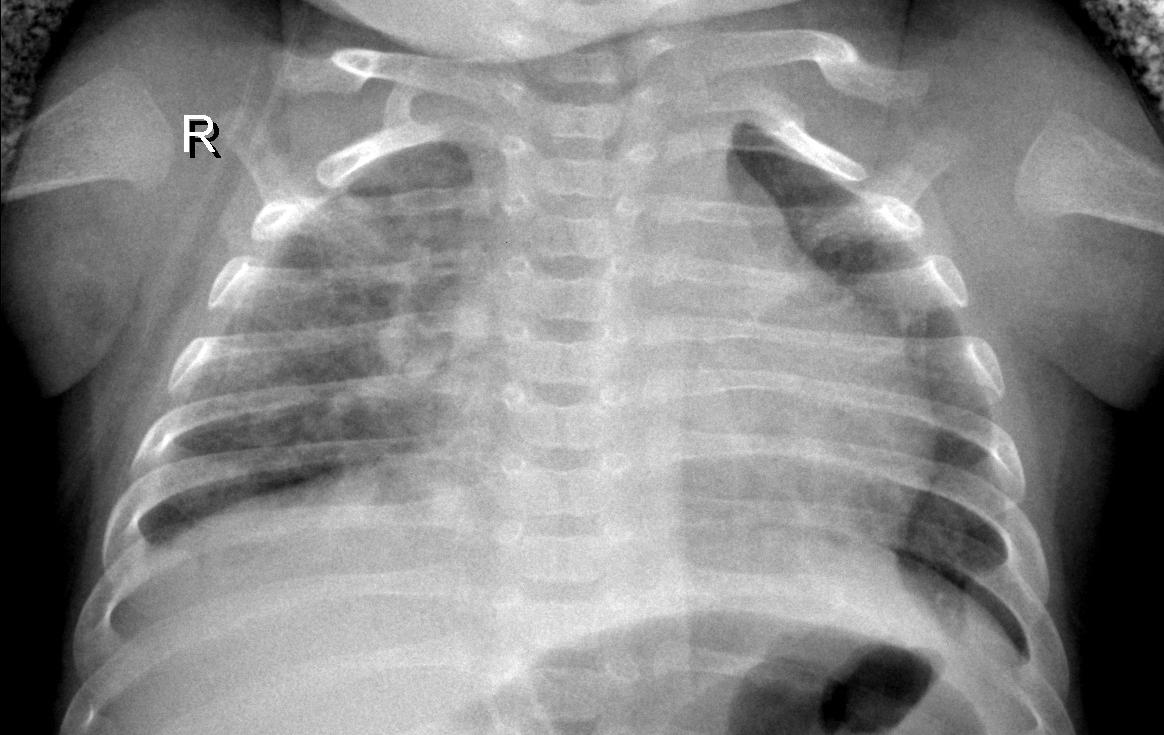
Diagnosis: PNEUMONIA